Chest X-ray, PA view. Patient: 47 years old, sex M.
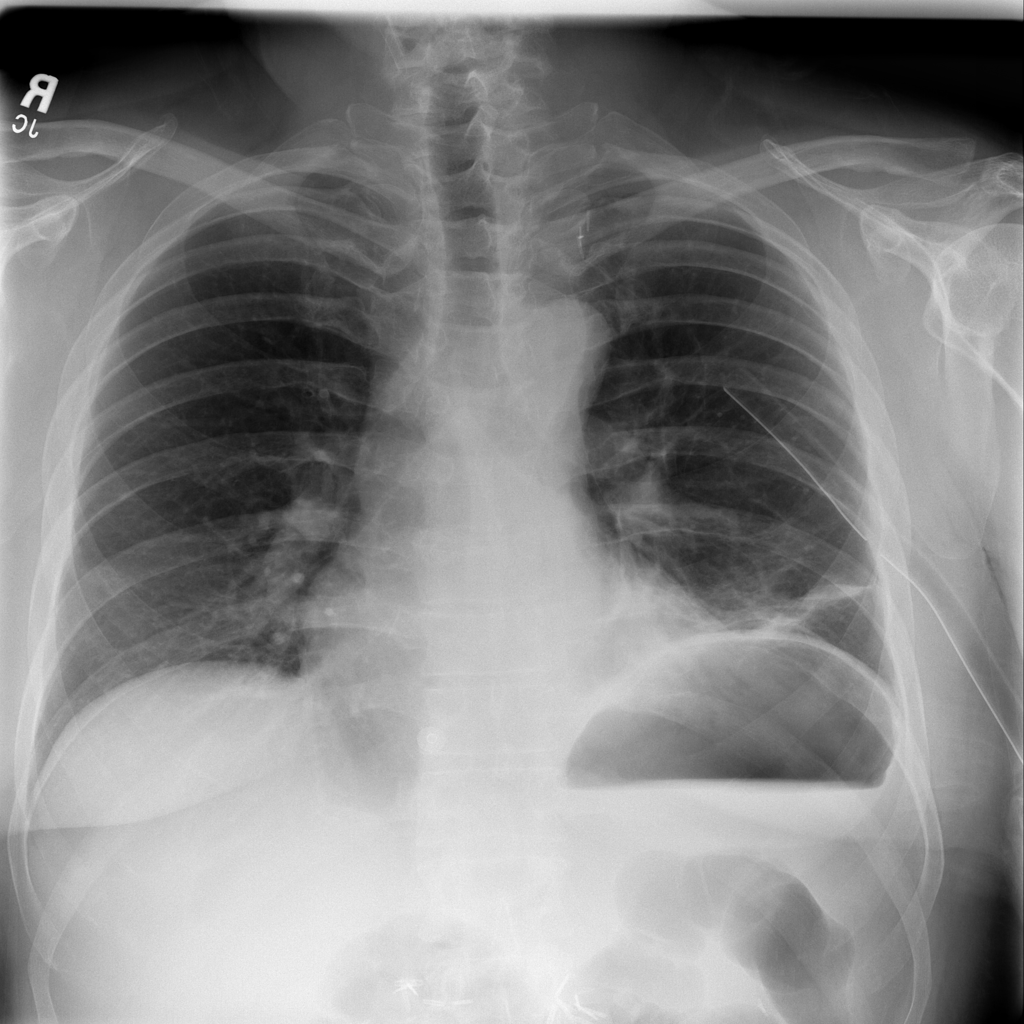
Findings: Atelectasis